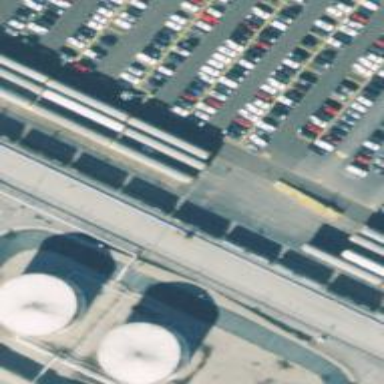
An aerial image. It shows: Railway yard.